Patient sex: M
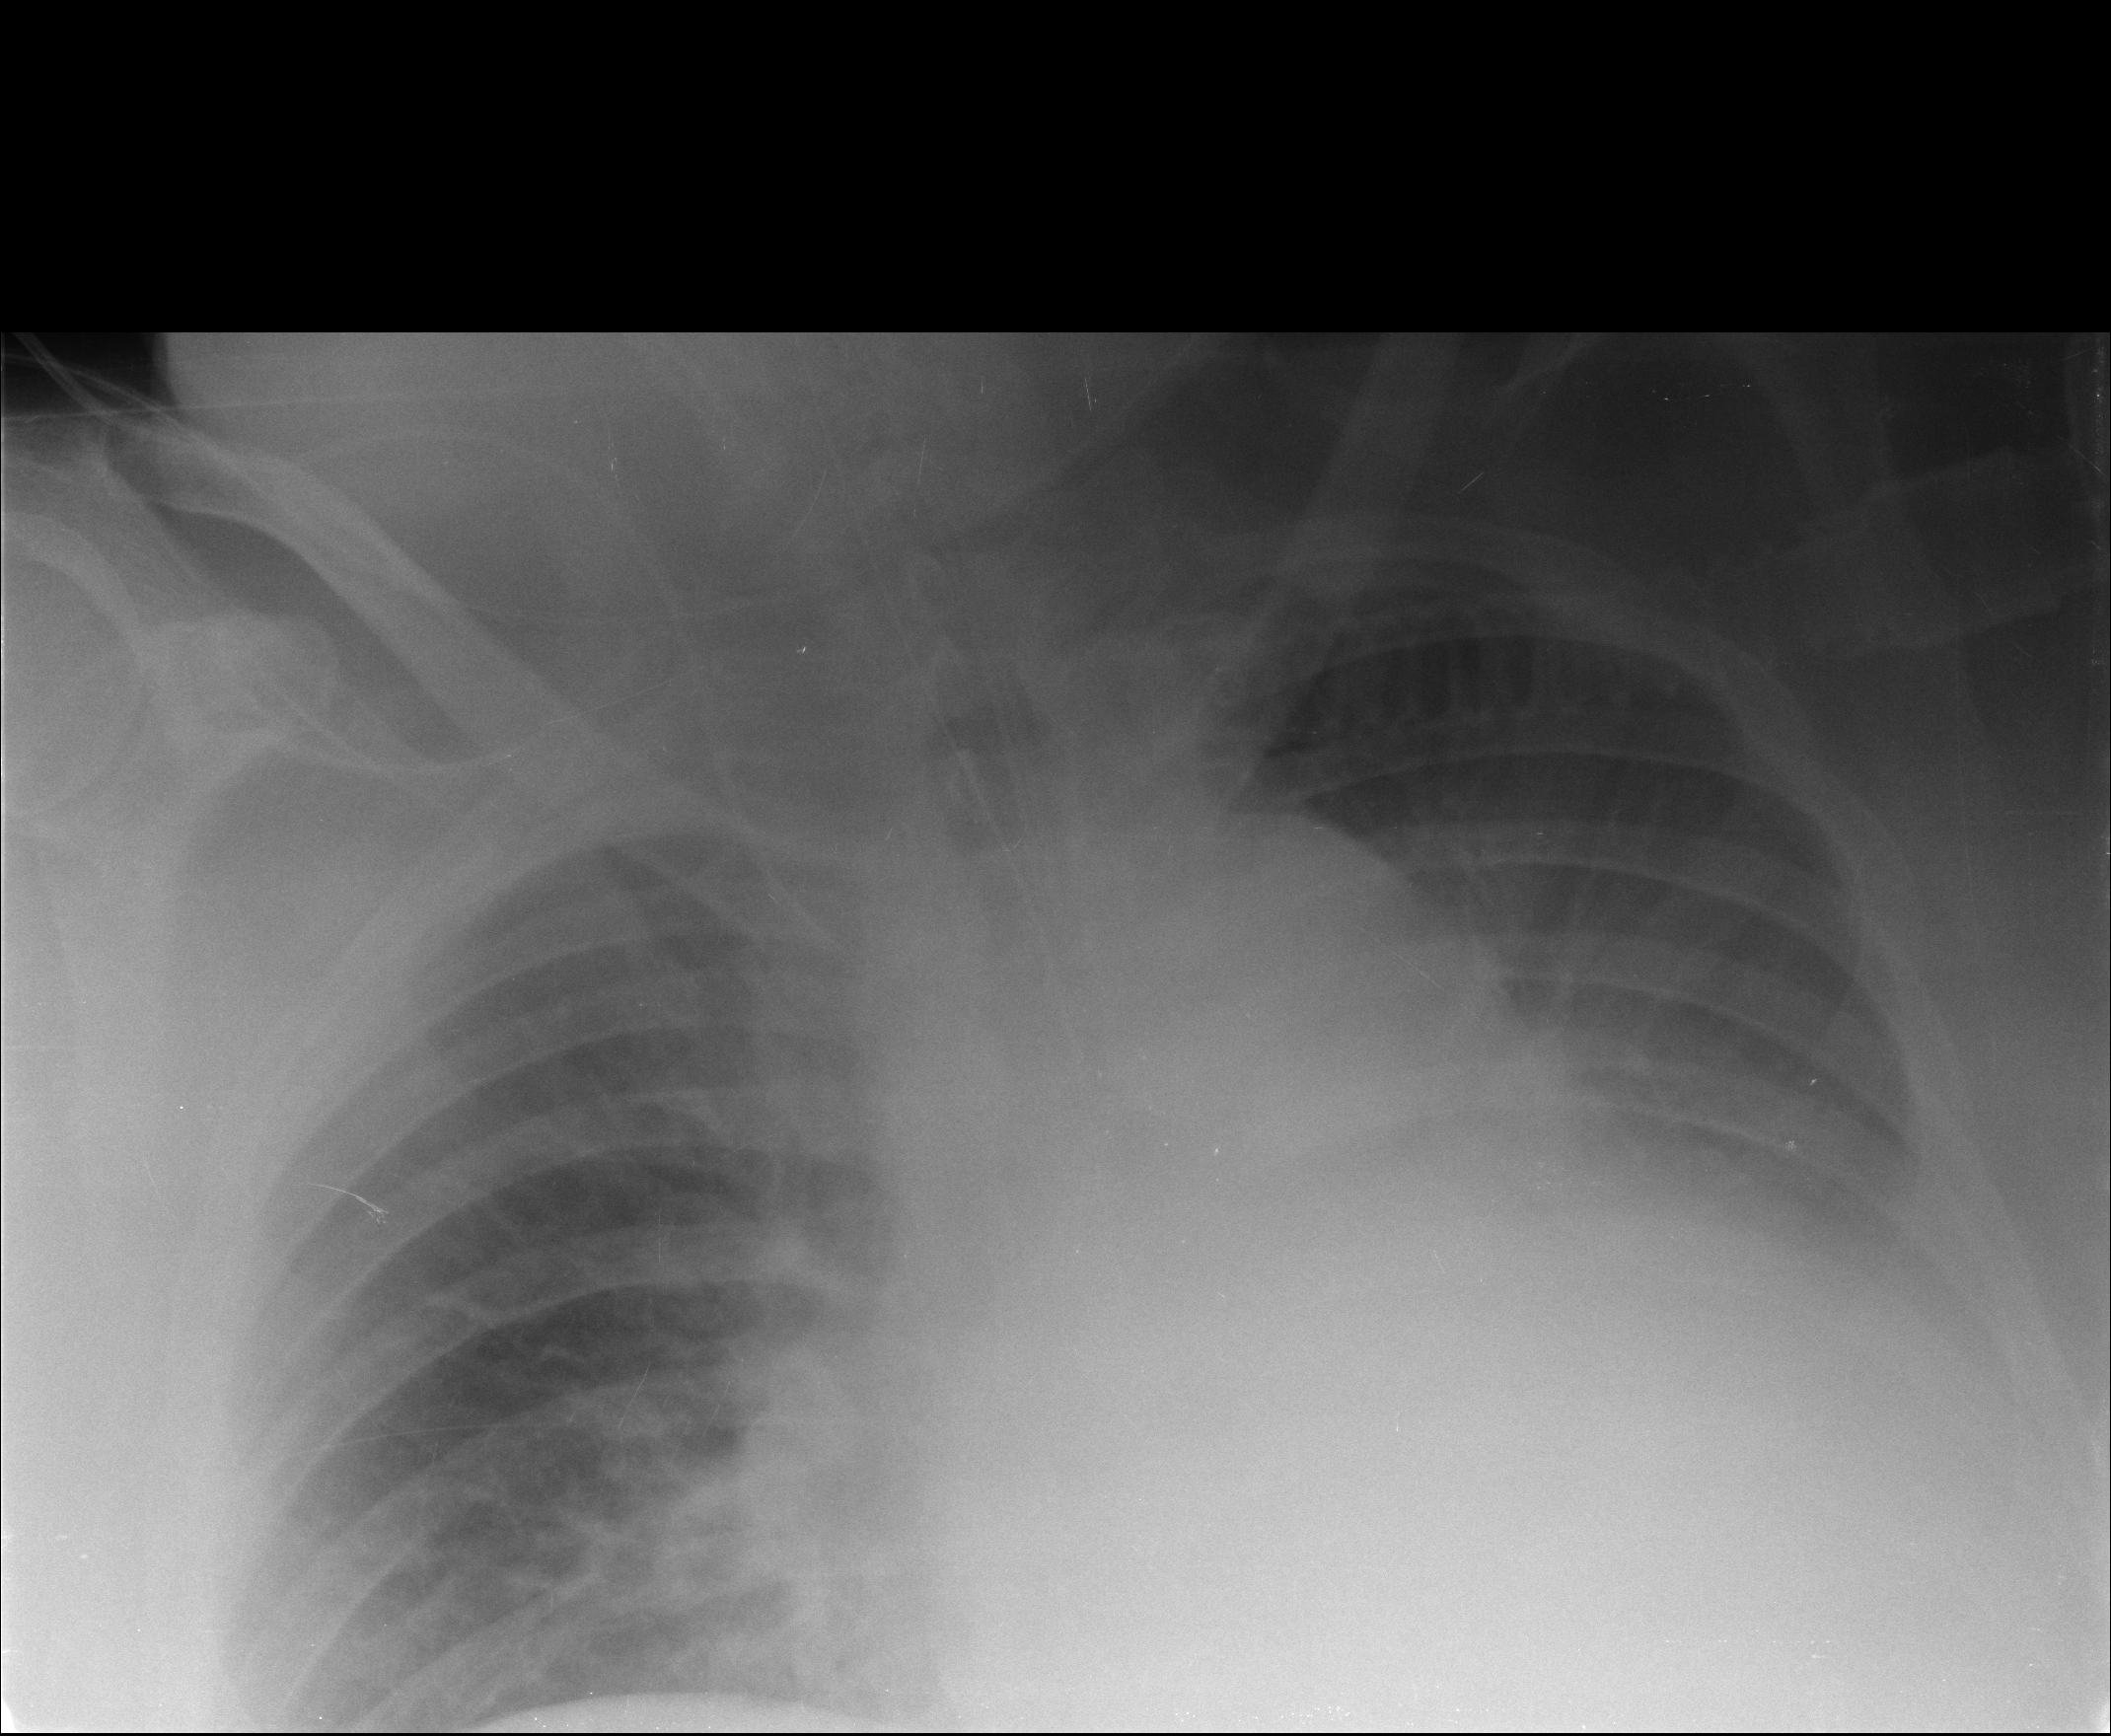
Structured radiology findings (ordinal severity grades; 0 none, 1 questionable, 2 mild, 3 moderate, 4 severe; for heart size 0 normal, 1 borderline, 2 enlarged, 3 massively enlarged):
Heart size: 2
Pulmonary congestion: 0
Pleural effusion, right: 0
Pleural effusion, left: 2
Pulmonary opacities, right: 0
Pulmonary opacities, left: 2
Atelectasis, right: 2
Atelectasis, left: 2